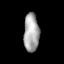
Tissue: lung
Cell type: Endothelial cells
Senescence score: 0.607
Nuclear area (px): 583
Mean DAPI intensity: 165.933